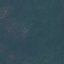
Land use / land cover: Forest